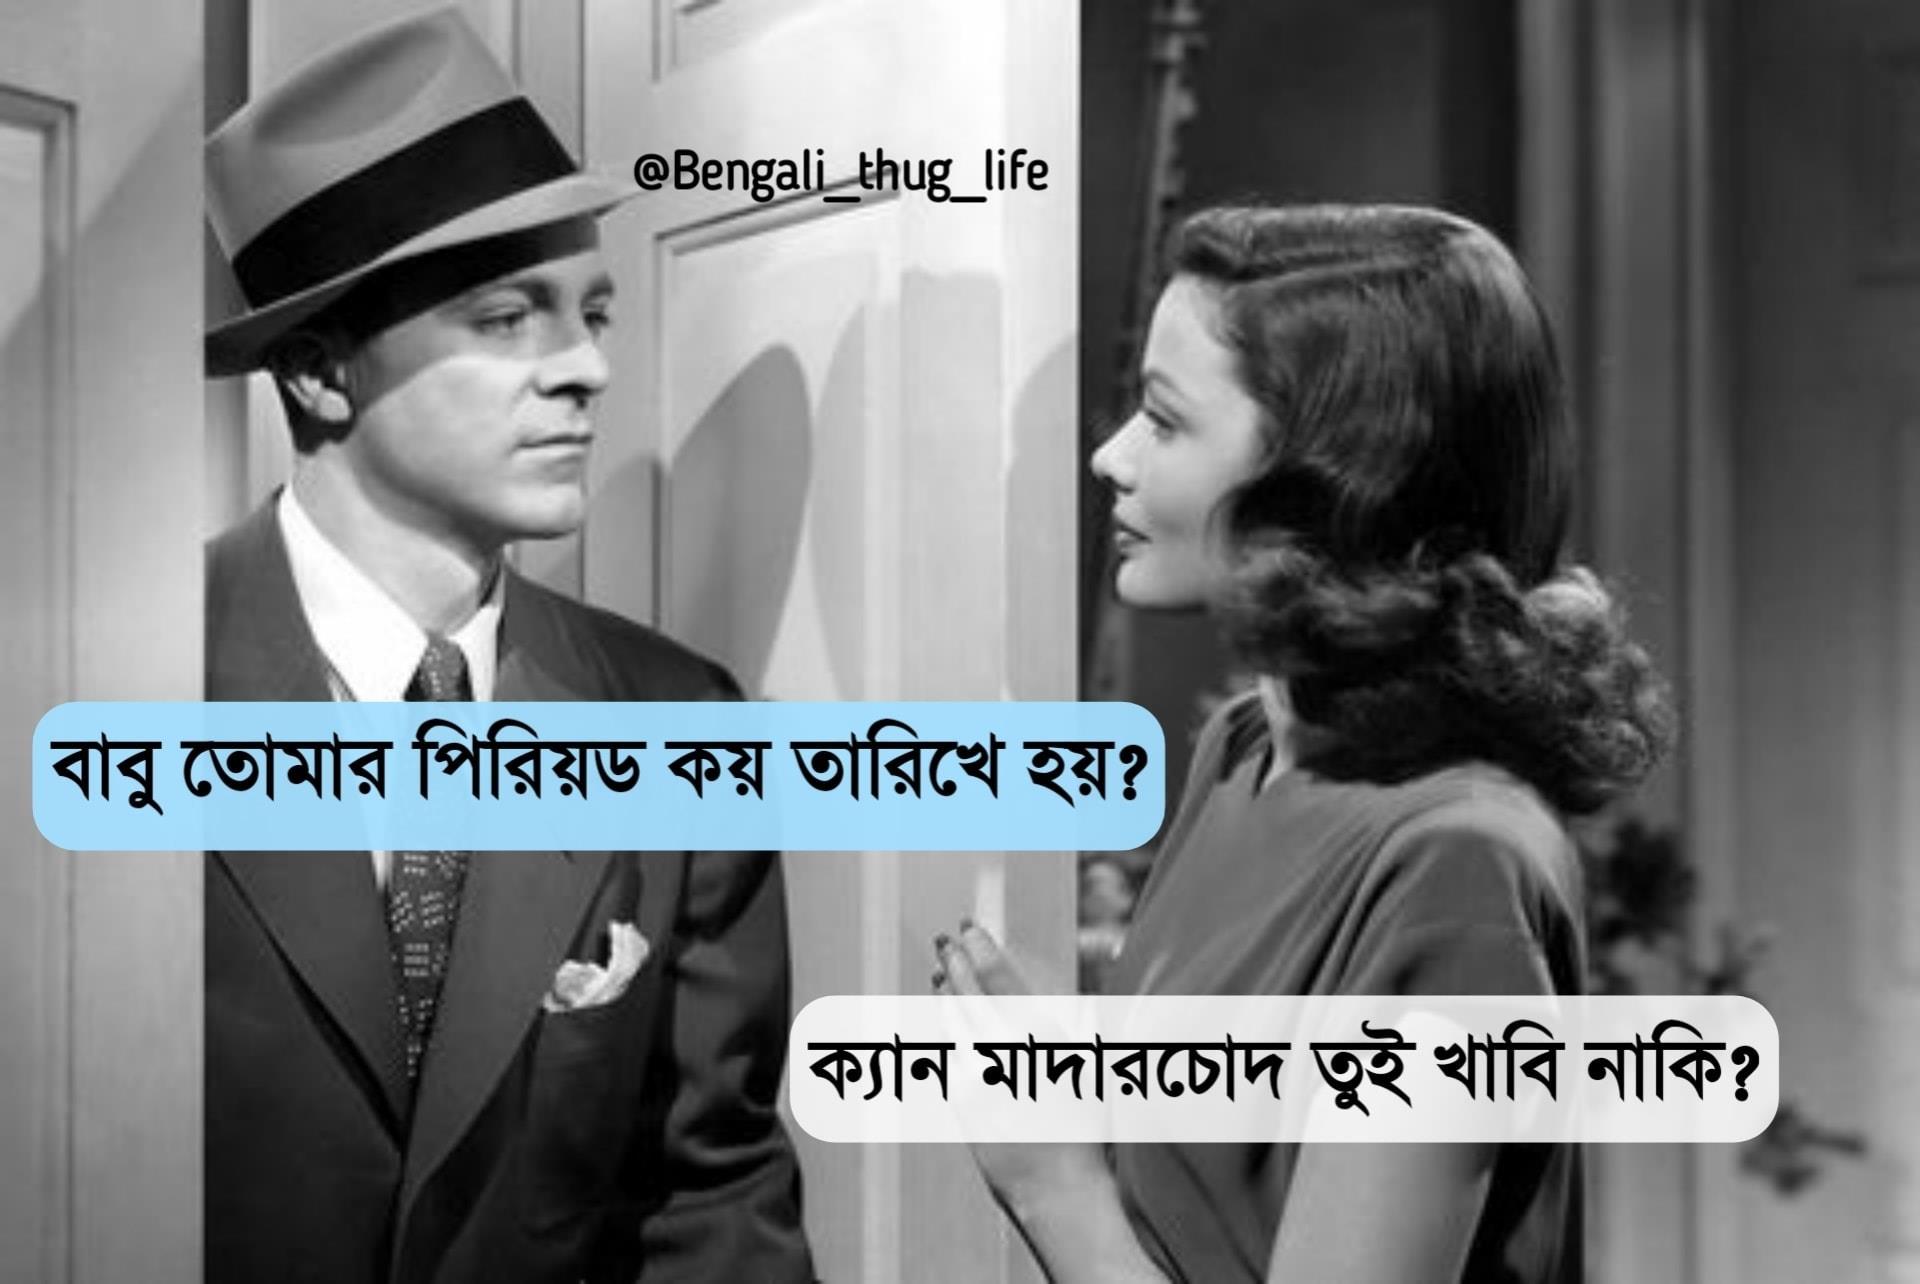
Caption: বাবু তোমার পিরিয়ড কয় তারিখে হয়?  ক্যান মাদারচোদ তুই খাবি নাকি ?
Label: hate